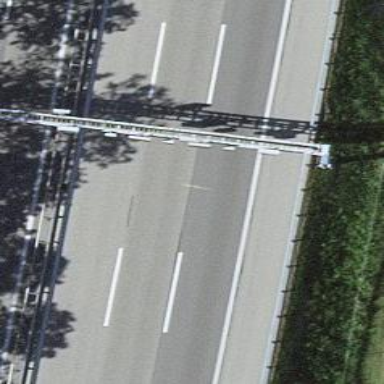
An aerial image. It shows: Gantry structure.